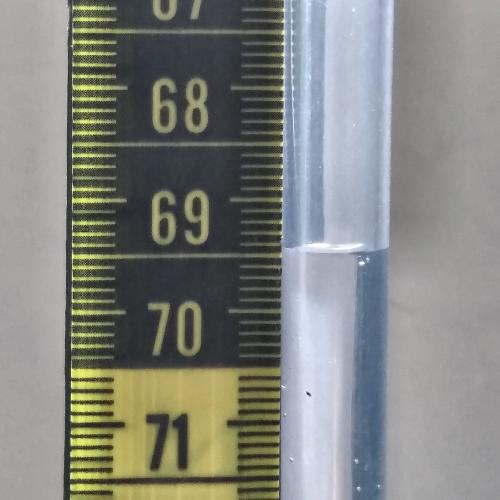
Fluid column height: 69.4 cm